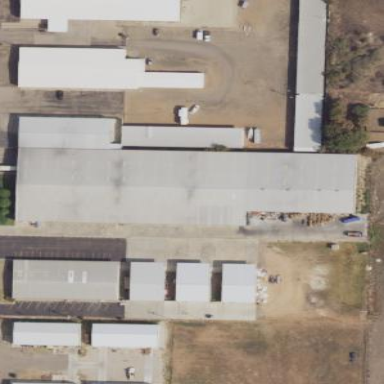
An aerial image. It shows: Warehouse.